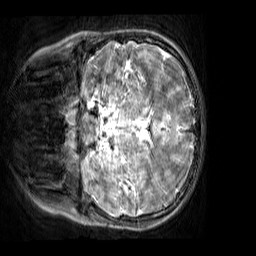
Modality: T2w
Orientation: coronal
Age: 9
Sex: female
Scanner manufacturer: siemens
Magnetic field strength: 3 T
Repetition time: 3.2 s
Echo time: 0.408 s